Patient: sex M, age 76
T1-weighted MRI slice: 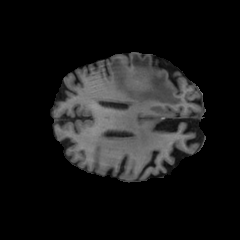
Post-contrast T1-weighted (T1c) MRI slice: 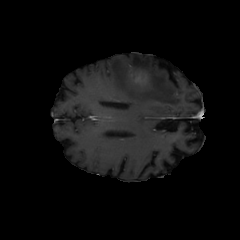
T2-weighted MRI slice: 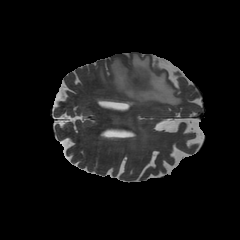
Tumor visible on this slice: yes
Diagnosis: Glioblastoma, IDH-wildtype
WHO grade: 4